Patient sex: M
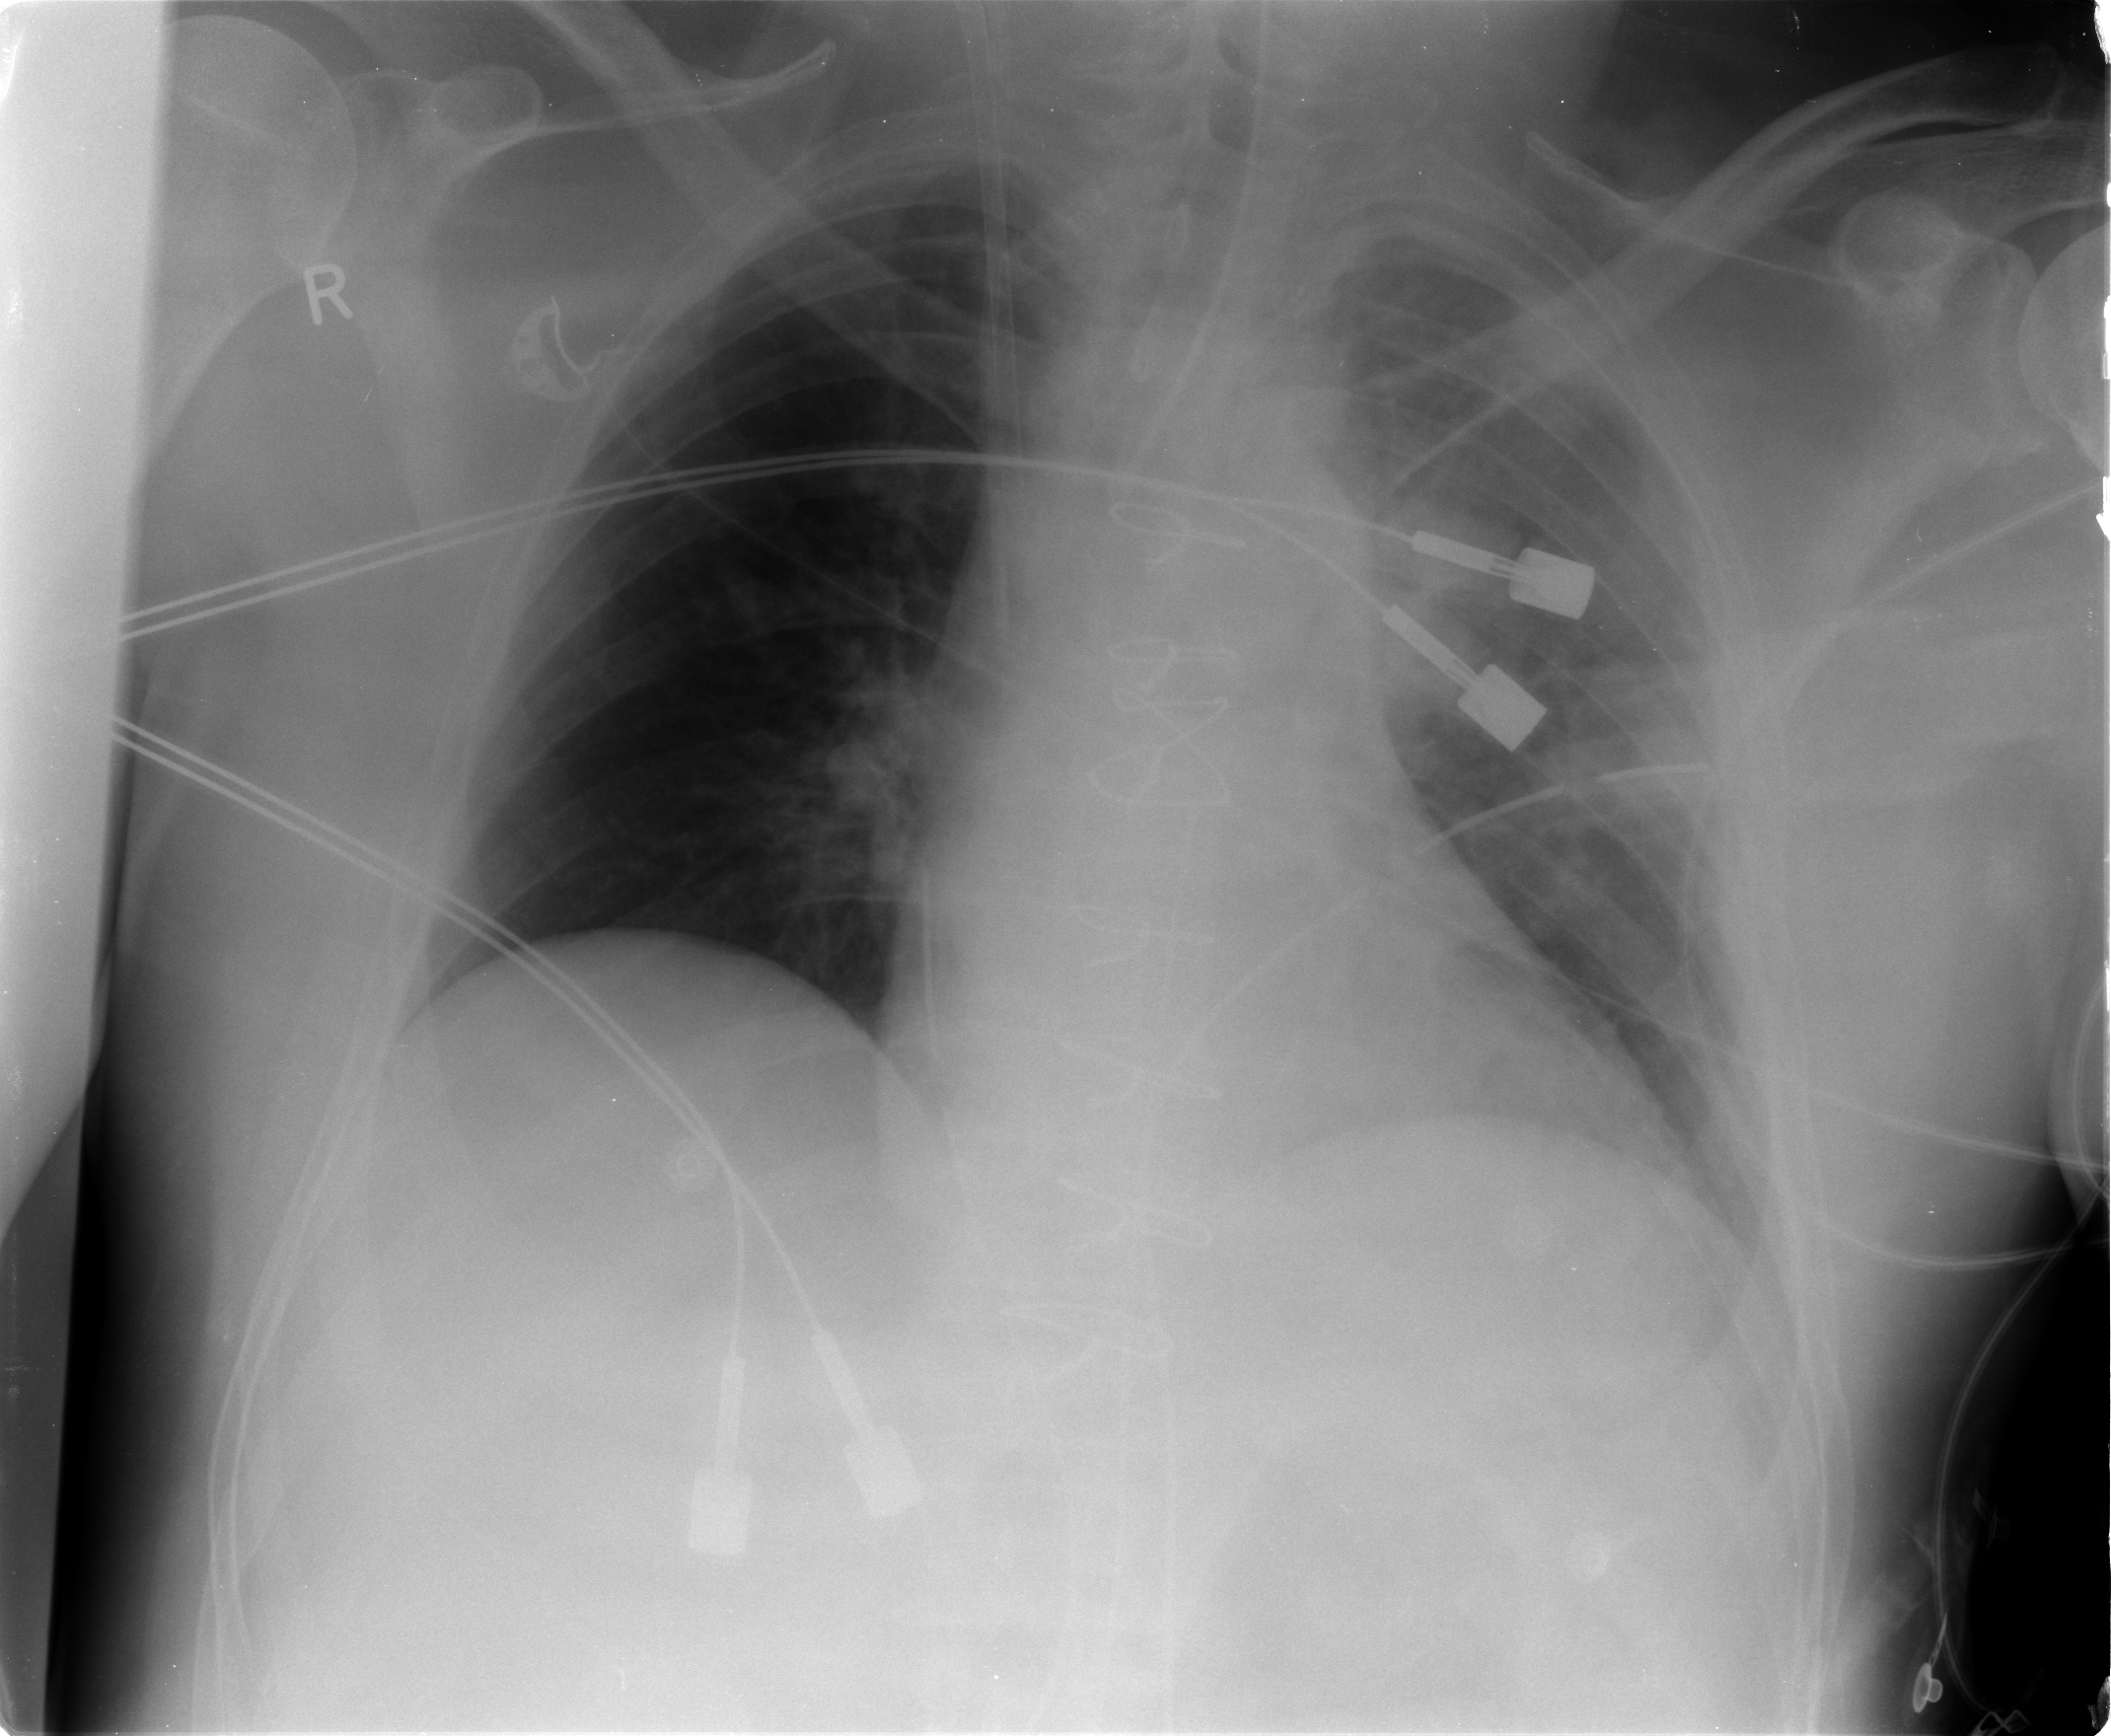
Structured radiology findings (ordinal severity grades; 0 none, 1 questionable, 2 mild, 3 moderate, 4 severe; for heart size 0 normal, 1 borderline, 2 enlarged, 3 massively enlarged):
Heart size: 2
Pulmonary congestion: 1
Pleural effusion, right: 0
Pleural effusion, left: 1
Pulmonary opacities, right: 0
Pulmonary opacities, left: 1
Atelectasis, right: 2
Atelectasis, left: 2